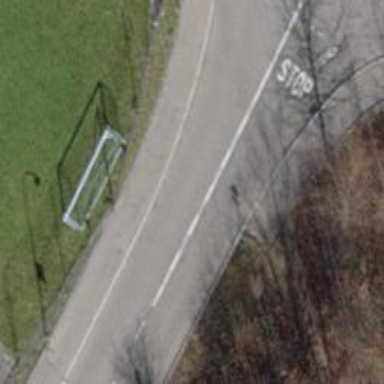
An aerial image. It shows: Unmarked road crossing.